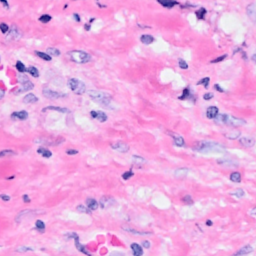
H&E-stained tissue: Breast